Question: I have been working on costum Javascript Countdown that retrieve 'start_date' and 'end_date' from localhost database.
The date count works correctly by Google Chrome, but in Firefox and Opera it just says 'NaN'.
Here is my jquery with php. Can anybody tell me what's wrong with my code?
This is what shows on firefox and opera:

'''
<?php
include("connect.php");
$query="select * from account where Account_No='".$_SESSION['Account_No']."' ";
$rownum=mysql_query($query);
while($row = mysql_fetch_array($rownum))
{
$End_Time=$row['End_Time'];
}
$End = strtotime($End_Time);
$Year = date("y",$End);
$Month = date("m",$End);
$Day = date("d",$End);
$Hour = date("H",$End);
$Minute = date("i",$End);
?>
<script type="text/javascript" >
var current="License has expired!";
var year= <?php echo $Year; ?>;
var month= <?php echo $Month; ?>;
var day= <?php echo $Day; ?>;
var hour= <?php echo $Hour; ?>;
var minute= <?php echo $Minute; ?>;
var tz=-5;
var montharray=new Array("Jan","Feb","Mar","Apr","May","Jun","Jul","Aug","Sep","Oct","Nov","Dec");
function countdown(yr,m,d,hr,min){
theyear=yr;themonth=m;theday=d;thehour=hr;theminute=min;
var today=new Date();
var todayy=today.getYear();
if (todayy < 1000) {
todayy+=1900; }
var todaym=today.getMonth();
var todayd=today.getDate();
var todayh=today.getHours();
var todaymin=today.getMinutes();
var todaysec=today.getSeconds();
var todaystring1=montharray[todaym]+" "+todayd+", "+todayy+" "+todayh+":"+todaymin+":"+todaysec;
var todaystring=Date.parse(todaystring1)+(tz*1000*60*60);
var futurestring1=(montharray[m-1]+" "+d+", "+yr+" "+hr+":"+min);
var futurestring=Date.parse(futurestring1)-(today.getTimezoneOffset()*(1000*60));
var dd=futurestring-todaystring;
var dday=Math.floor(dd/(60*60*1000*24)*1);
var dhour=Math.floor((dd%(60*60*1000*24))/(60*60*1000)*1);
var dmin=Math.floor(((dd%(60*60*1000*24))%(60*60*1000))/(60*1000)*1);
var dsec=Math.floor((((dd%(60*60*1000*24))%(60*60*1000))%(60*1000))/1000*1);
if(dday<=0&&dhour<=0&&dmin<=0&&dsec<=0){
document.getElementById('count2').innerHTML=current;
document.getElementById('count2').style.display="inline";
document.getElementById('count2').style.width="390px";
document.getElementById('dday').style.display="none";
document.getElementById('dhour').style.display="none";
document.getElementById('dmin').style.display="none";
document.getElementById('dsec').style.display="none";
document.getElementById('days').style.display="none";
document.getElementById('hours').style.display="none";
document.getElementById('minutes').style.display="none";
document.getElementById('seconds').style.display="none";
return;
}
else {
document.getElementById('count2').style.display="none";
document.getElementById('dday').innerHTML=dday;
document.getElementById('dhour').innerHTML=dhour;
document.getElementById('dmin').innerHTML=dmin;
document.getElementById('dsec').innerHTML=dsec;
setTimeout("countdown(theyear,themonth,theday,thehour,theminute)",1000);
}
}
</script>
'''
---
'''
<?php
echo "License will exprie after : <br>
<div id='forms'>
<div class='numbers' id='count2' style='position: absolute; top: 10px; height: 60px; padding: 15px 0 0 10px; background-color: #000000; z-index: 20;'></div>
<img src='images/bkgdimage.gif' class='background' style='position: absolute; left: 69px; top: 12px;'/>
<img src='images/line.jpg' class='line' style='position: absolute; left: 69px; top: 40px;'/>
<div class='numbers' id='dday' style='position: absolute; left: 69px; top: 21px;' ></div>
<img src='images/bkgdimage.gif' class='background' style='position: absolute; left: 141px; top: 12px;'/>
<img src='images/line.jpg' class='line' style='position: absolute; left: 141px; top: 40px;'/>
<div class='numbers' id='dhour' style='position: absolute; left: 141px; top: 21px;' ></div>
<img src='images/bkgdimage.gif' class='background' style='position: absolute; left: 213px; top: 12px;'/>
<img src='images/line.jpg' class='line' style='position: absolute; left: 213px; top: 40px;'/>
<div class='numbers' id='dmin' style='position: absolute; left: 213px; top: 21px;' ></div>
<img src='images/bkgdimage.gif' class='background' style='position: absolute; left: 285px; top: 12px;'/>
<img src='images/line.jpg' class='line' style='position: absolute; left: 285px; top: 40px;'/>
<div class='numbers' id='dsec' style='position: absolute; left: 285px; top: 21px;' ></div>
<div class='title' id='days' style='position: absolute; left: 66px; top: 73px;' >Days</div>
<div class='title' id='hours' style='position: absolute; left: 138px; top: 73px;' >Hours</div>
<div class='title' id='minutes' style='position: absolute; left: 210px; top: 73px;' >Minutes</div>
<div class='title' id='seconds' style='position: absolute; left: 282px; top: 73px;' >Seconds</div>
</div>";
?>
'''
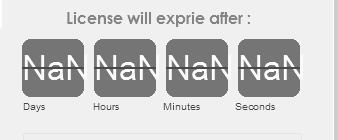
Answer: Firefox doesn't parse the date when year is in YY format. Use YYYY instead, so in your code you should replace
'''
$Year = date("y",$End);
'''
with
'''
$Year = date("Y",$End);
'''